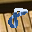
Label: 8